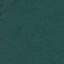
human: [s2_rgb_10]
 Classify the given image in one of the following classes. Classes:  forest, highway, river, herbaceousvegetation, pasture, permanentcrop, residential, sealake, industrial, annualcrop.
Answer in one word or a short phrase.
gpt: Forest